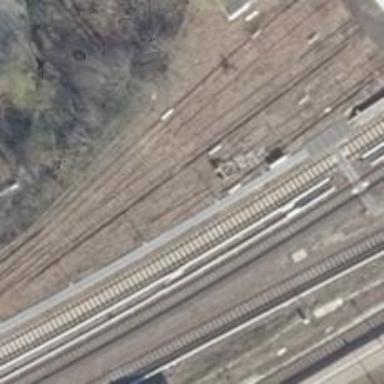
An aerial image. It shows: Disused electrified railway in yard area.